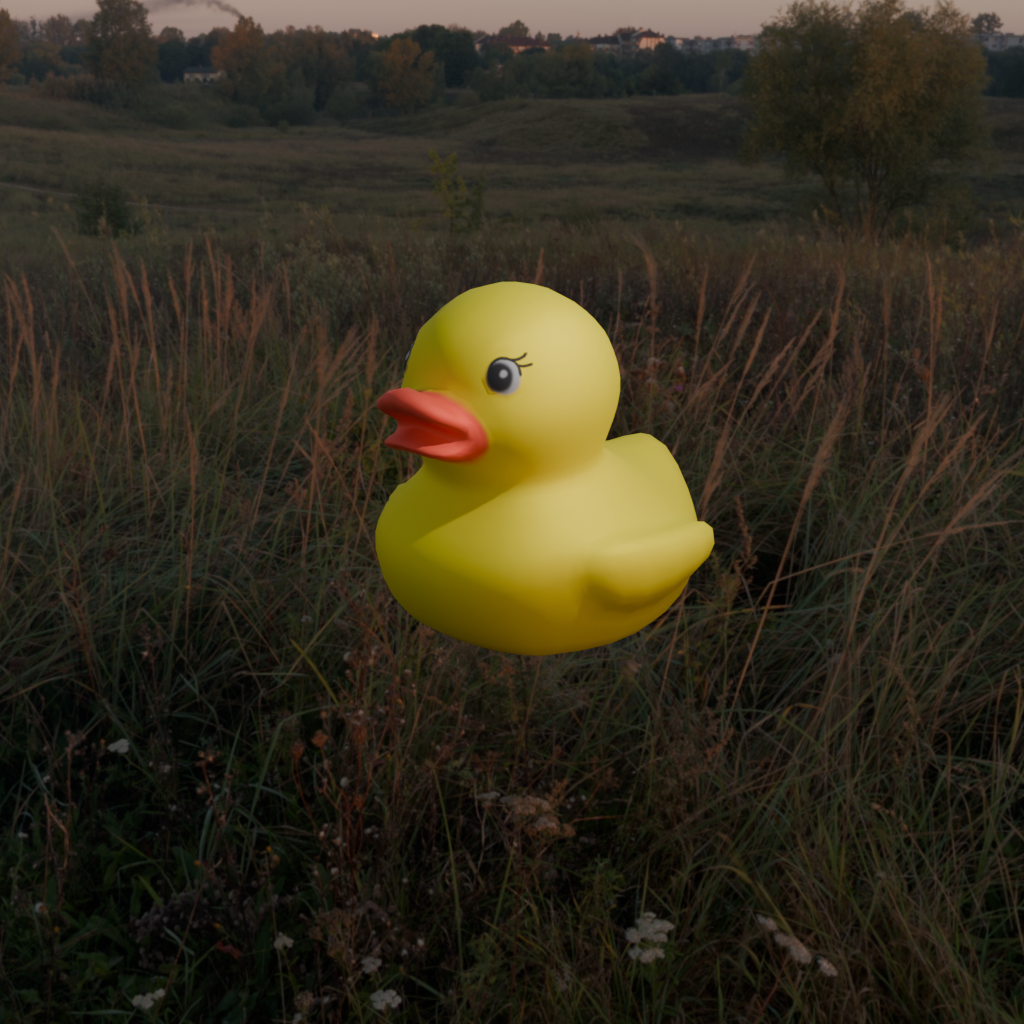
an image of a yellow rubber duck seen from <front_left> in a meadow at dawn with paths through the vegetation.